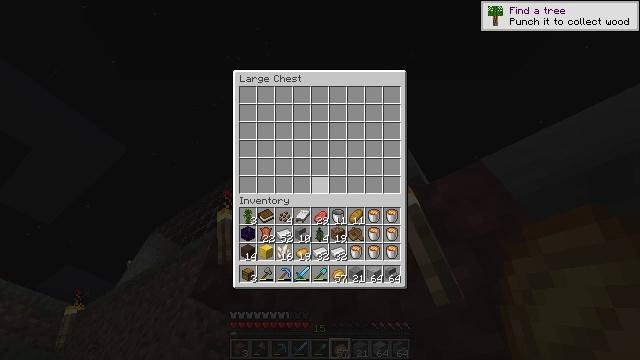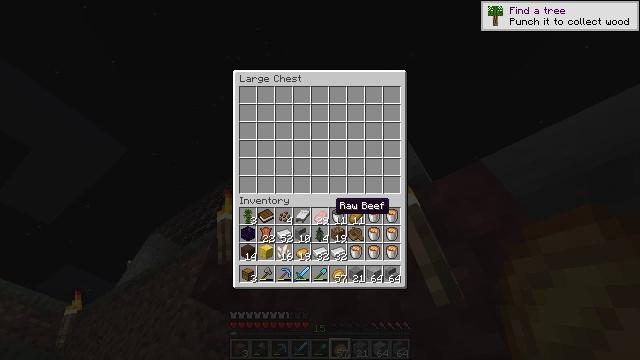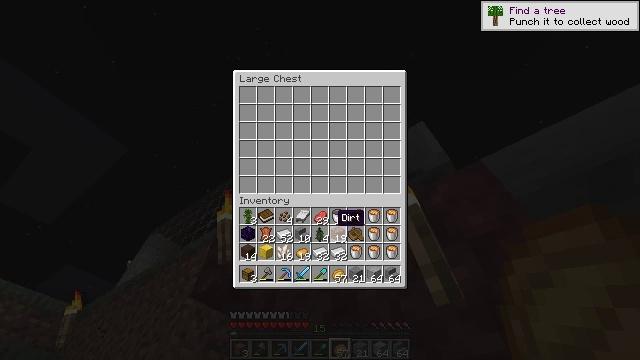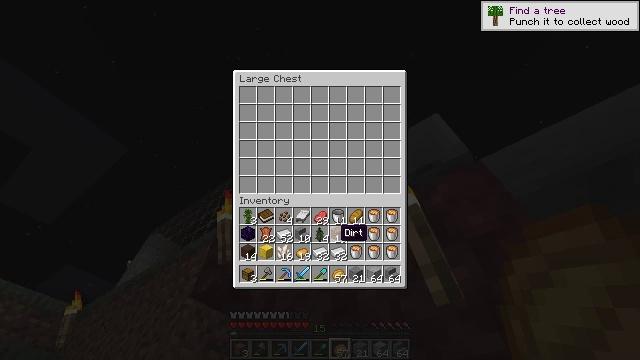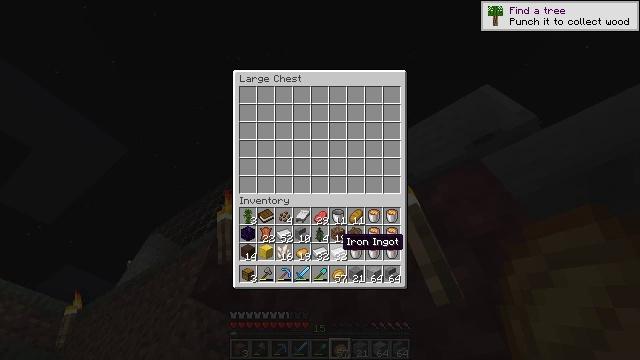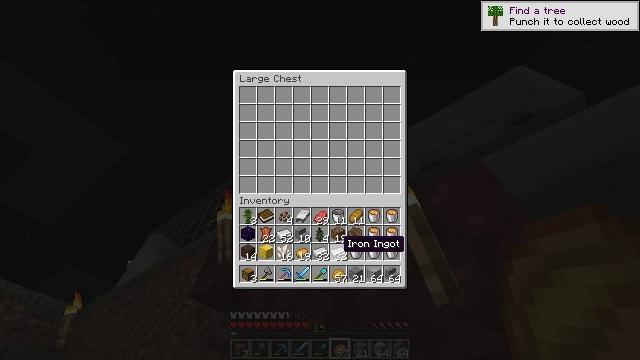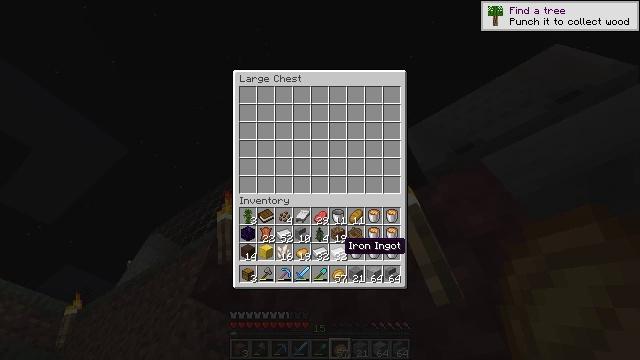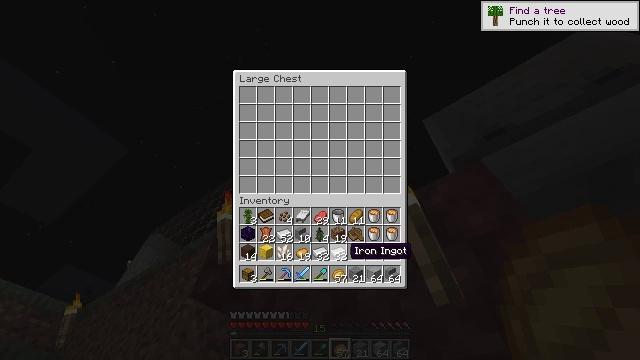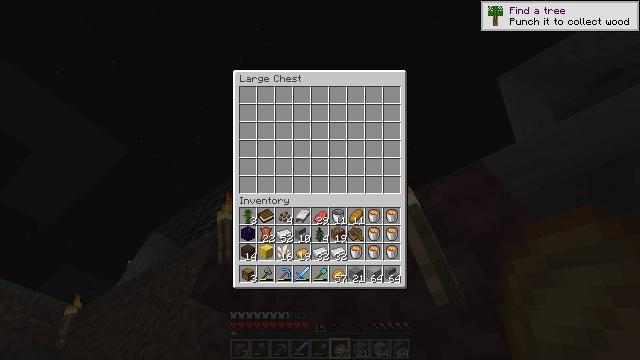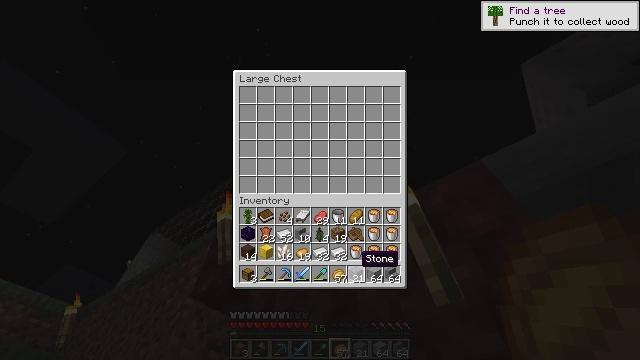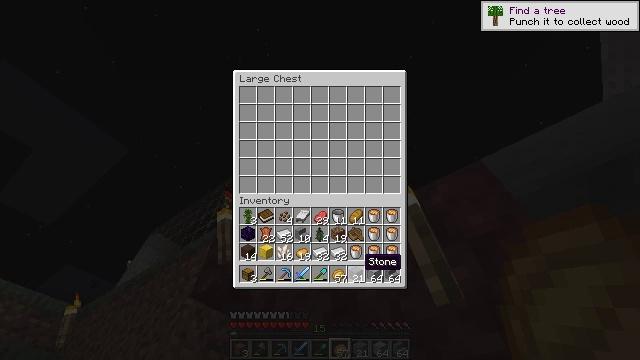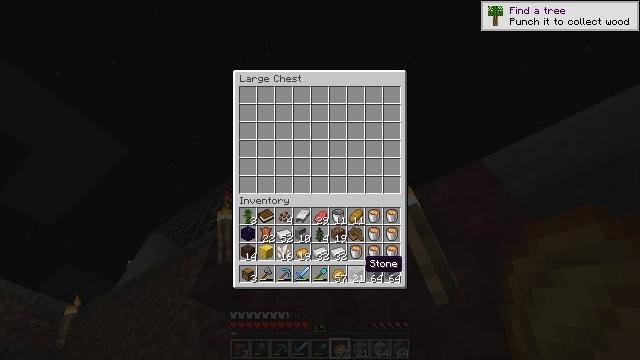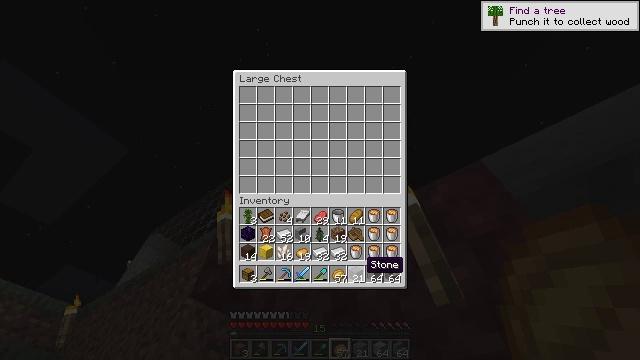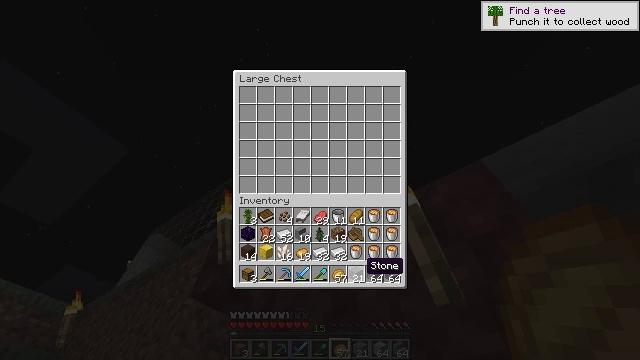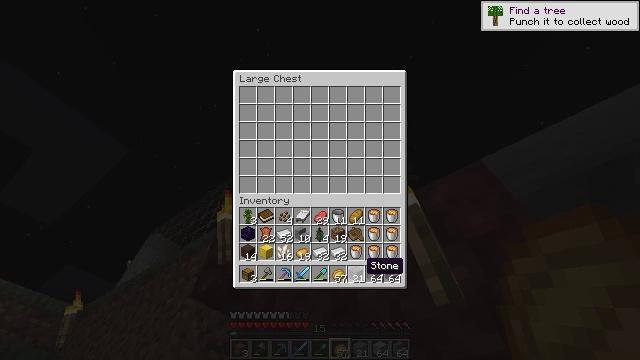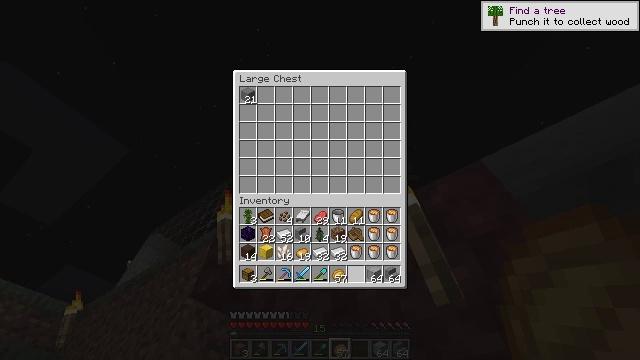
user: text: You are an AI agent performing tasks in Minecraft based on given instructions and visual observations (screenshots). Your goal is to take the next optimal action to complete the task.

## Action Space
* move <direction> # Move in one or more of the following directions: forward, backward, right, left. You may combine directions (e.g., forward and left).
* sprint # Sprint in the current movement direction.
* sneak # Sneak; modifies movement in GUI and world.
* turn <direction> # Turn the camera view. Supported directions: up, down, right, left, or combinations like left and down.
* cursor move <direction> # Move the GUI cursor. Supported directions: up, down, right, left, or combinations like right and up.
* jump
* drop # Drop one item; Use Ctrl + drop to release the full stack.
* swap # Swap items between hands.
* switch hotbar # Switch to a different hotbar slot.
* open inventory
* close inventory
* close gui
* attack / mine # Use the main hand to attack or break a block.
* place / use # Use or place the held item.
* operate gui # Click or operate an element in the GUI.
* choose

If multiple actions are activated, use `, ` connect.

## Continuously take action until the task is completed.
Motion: motion action
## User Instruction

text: Remove a baked potato from the inventory.
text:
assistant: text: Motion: turn right and down
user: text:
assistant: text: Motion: sneak, turn down
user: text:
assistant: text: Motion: sneak, turn down
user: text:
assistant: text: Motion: sneak, turn down
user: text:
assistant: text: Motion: sneak
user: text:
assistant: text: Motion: sneak
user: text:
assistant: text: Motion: sneak
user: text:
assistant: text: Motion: sneak
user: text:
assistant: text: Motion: sneak
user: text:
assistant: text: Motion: sneak
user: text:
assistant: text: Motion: sneak
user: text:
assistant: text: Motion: sneak
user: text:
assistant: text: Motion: sneak
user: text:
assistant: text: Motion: sneak
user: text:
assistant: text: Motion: sneak, attack / mine
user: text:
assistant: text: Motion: sneak, attack / mine
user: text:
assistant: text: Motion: sneak, attack / mine
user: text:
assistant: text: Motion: sneak
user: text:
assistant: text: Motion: sneak
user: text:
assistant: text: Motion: sneak
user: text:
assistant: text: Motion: sneak
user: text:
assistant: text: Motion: sneak
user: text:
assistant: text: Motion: sneak
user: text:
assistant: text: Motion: sneak
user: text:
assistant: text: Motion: sneak
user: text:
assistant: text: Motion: sneak
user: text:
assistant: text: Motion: sneak
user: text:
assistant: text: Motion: sneak
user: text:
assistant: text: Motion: sneak
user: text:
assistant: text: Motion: sneak